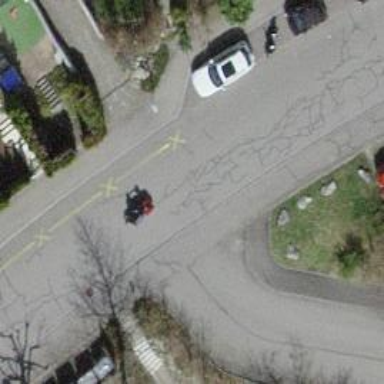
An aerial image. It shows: Path made of paving stones.